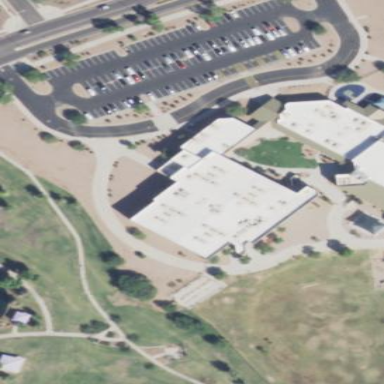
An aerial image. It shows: School building.